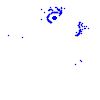
Particle: pion